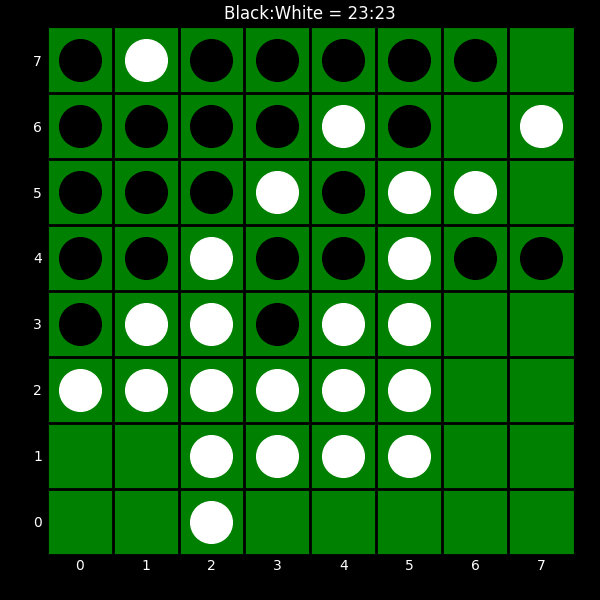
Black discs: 23
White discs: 23